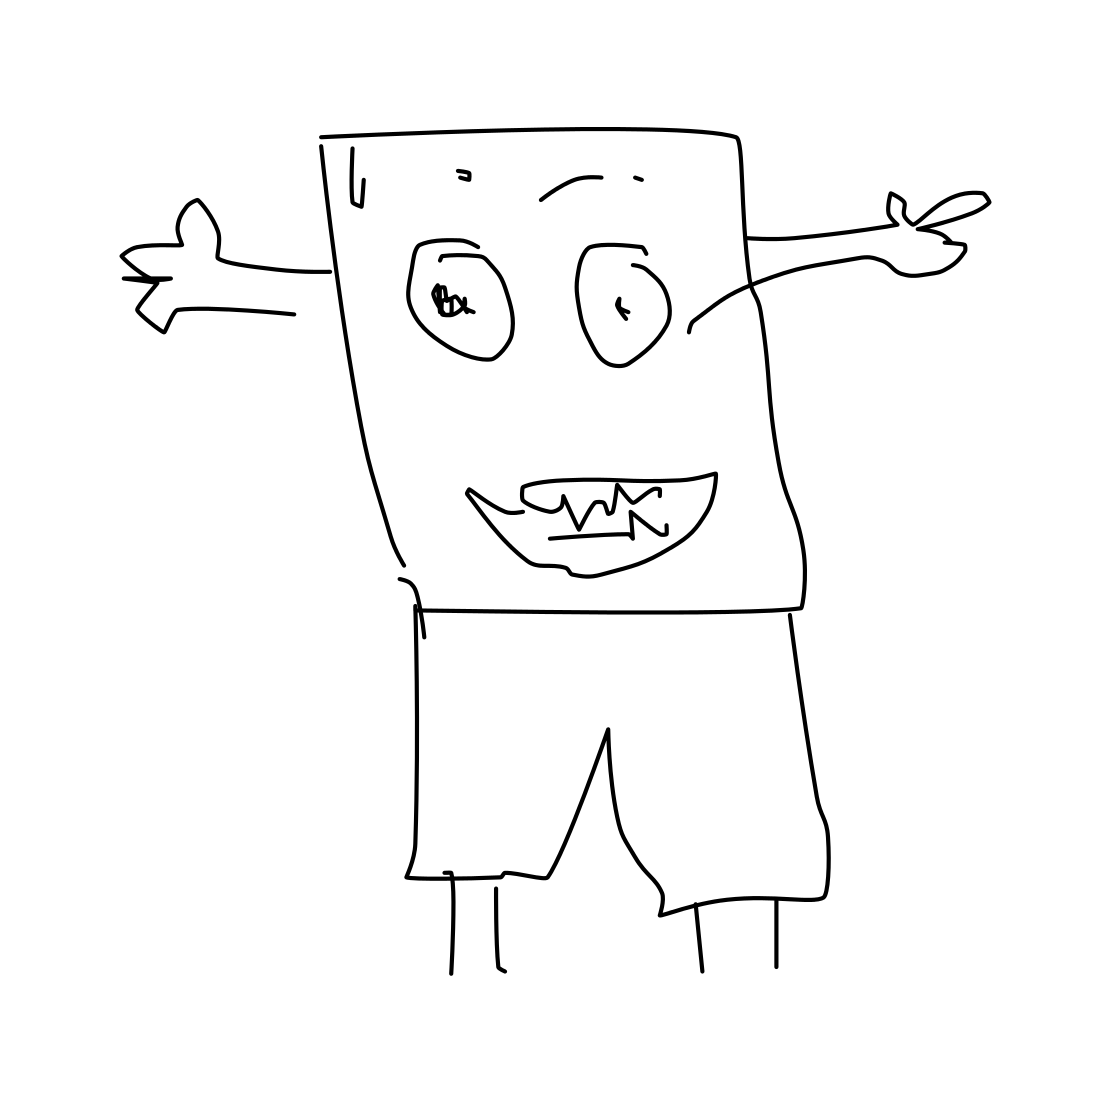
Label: sponge bob